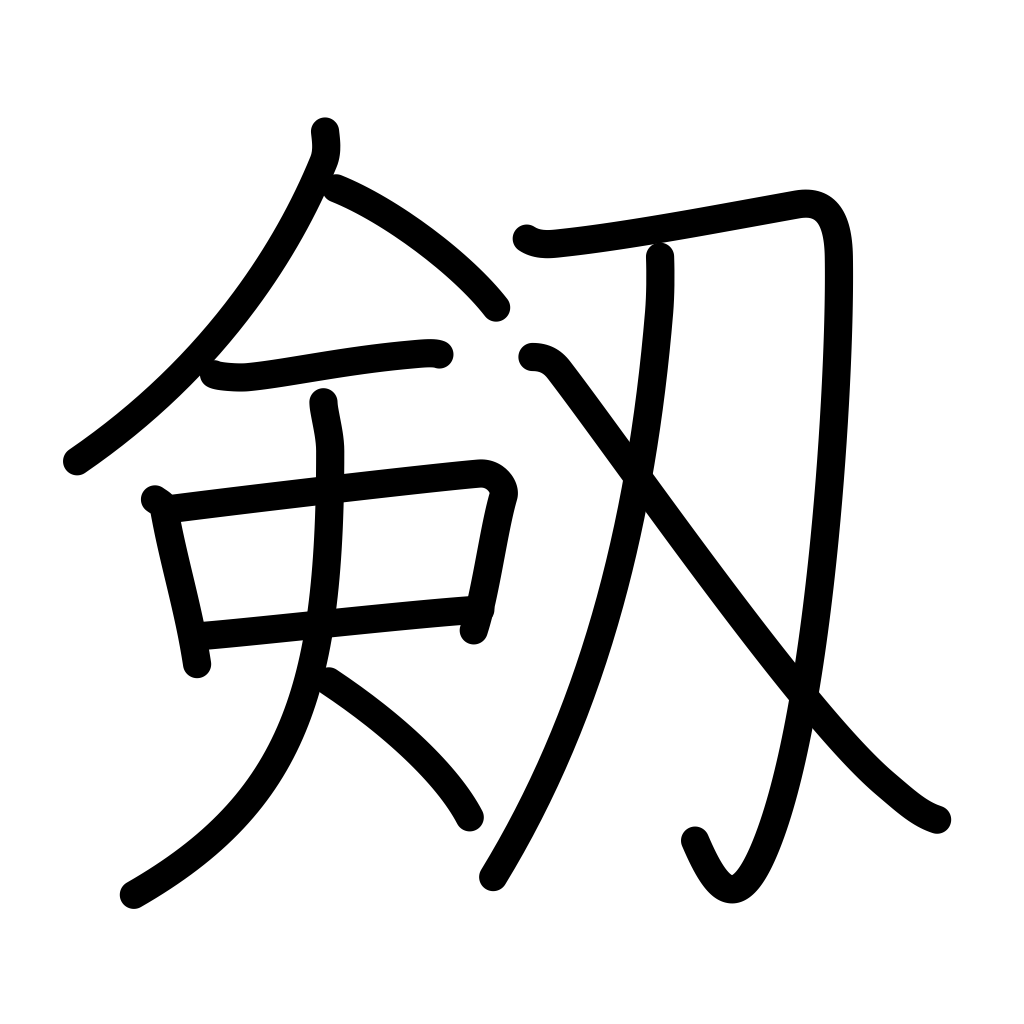
Meaning: sword